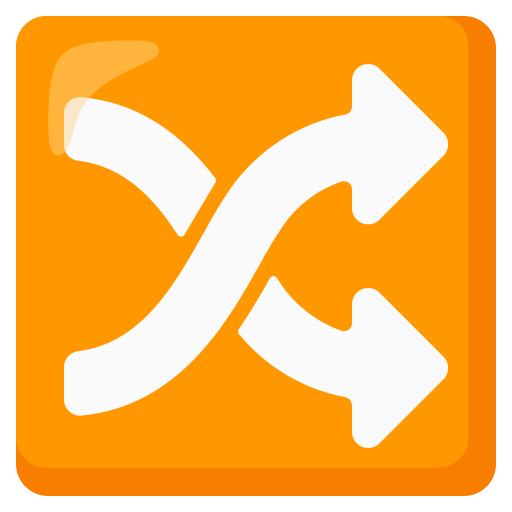
Emoji: 🔀